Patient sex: M
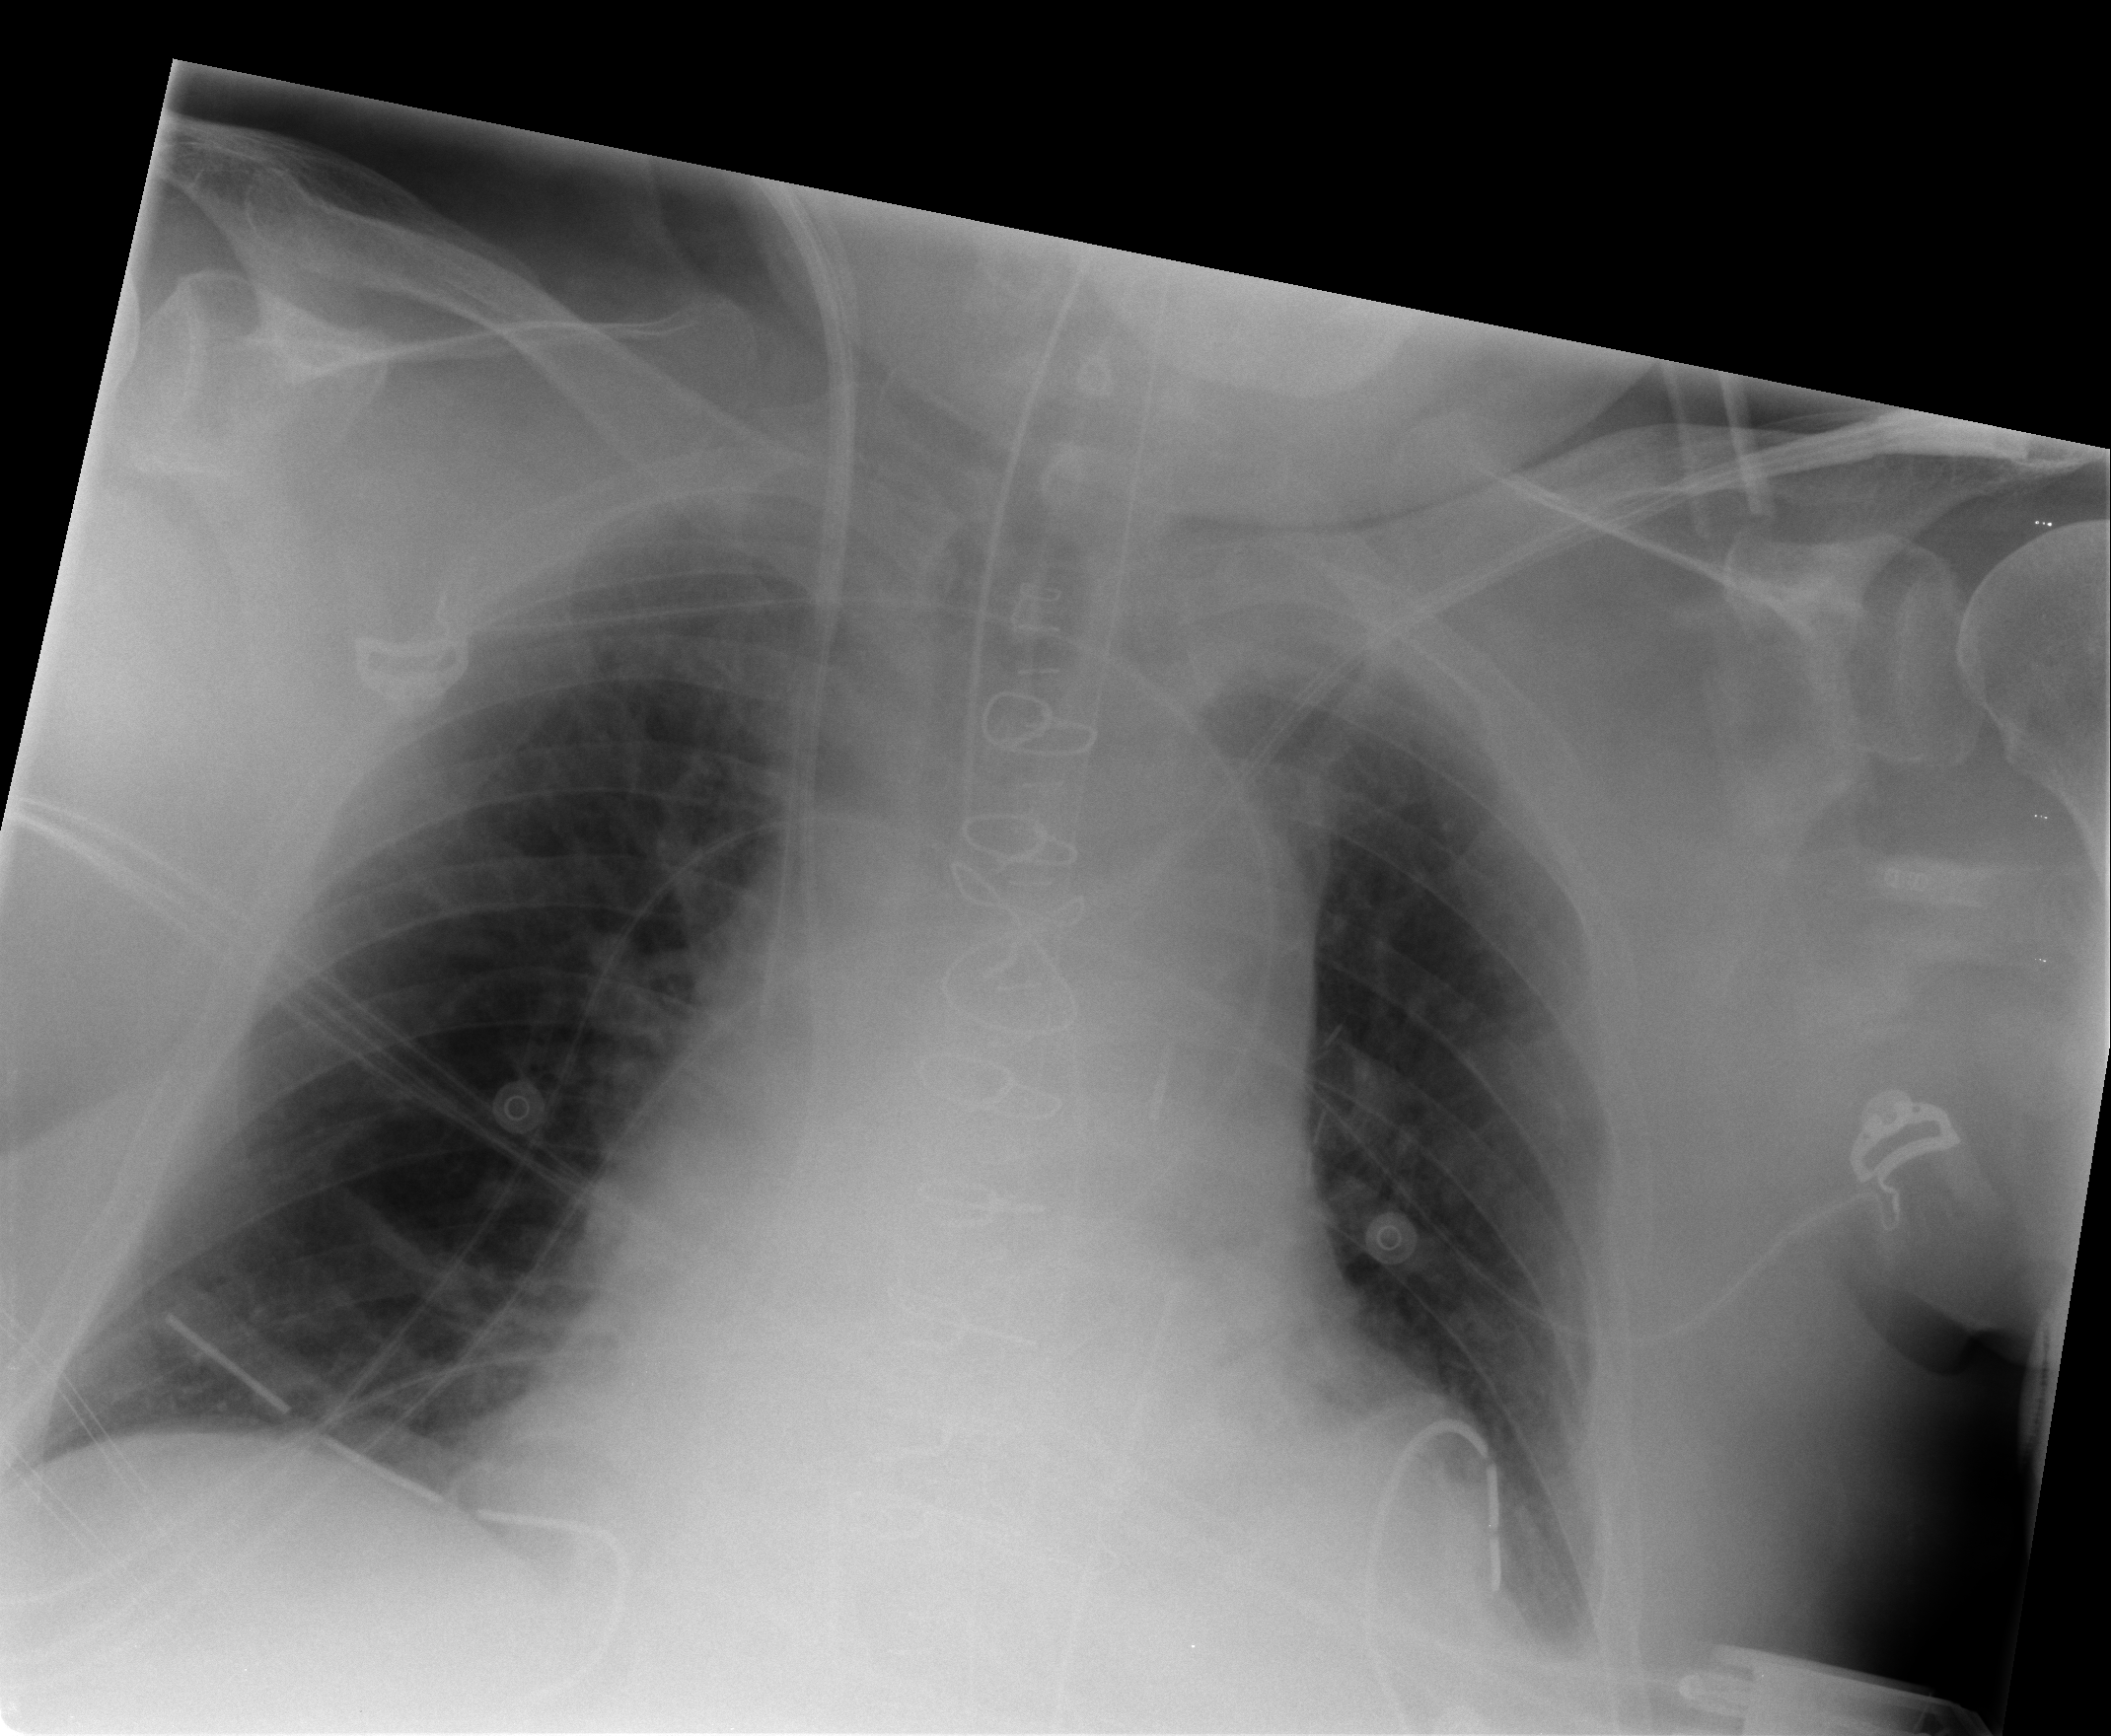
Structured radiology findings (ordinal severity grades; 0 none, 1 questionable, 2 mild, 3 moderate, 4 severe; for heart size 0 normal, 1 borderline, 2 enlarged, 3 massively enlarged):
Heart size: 2
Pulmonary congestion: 0
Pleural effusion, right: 0
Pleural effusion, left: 2
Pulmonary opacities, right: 0
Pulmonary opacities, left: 1
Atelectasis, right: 0
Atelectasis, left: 2